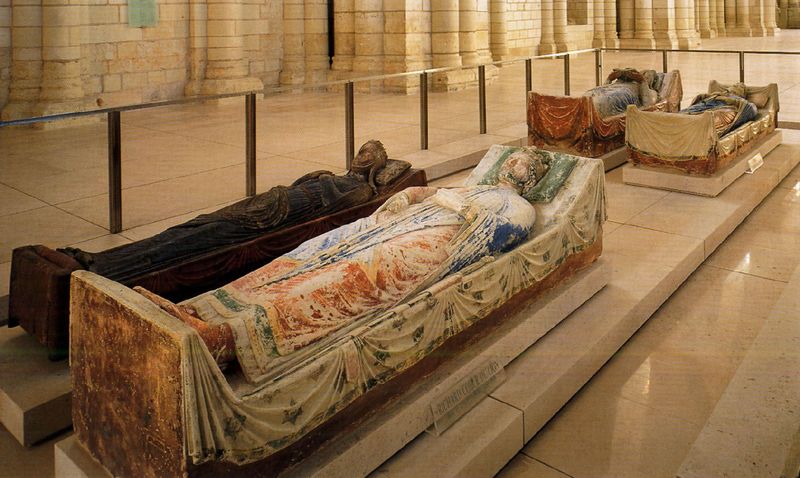
Titel: Abteikirche Abbaye Royale in Fontevraud (Gründung der Abtei 1101)
Standort: Fontevraud (EU - F - Loiretal)
Schlagwörter: blau, frauen, grün, braun, bunt, frau, holz, kleid, marmor, schwarz, säule, säulen, weiss, rot, falten, sockel, stein, steine, tod, tot, kirche, boden, mantel, decke, skulptur, statue, farbig, farbe, fliessen, treppe, treppen, kaiser, kissen, könig, schmal, bett, geländer, stufen, edel, liegend, bemalt, halle, foto, name, vier, schild, deckel, beschriftung, herrscher, ausstellung, sarg, grab, totenbett, gräber, platten, könige, tempel, königin, museum, marmorboden, grabstätte, absperrung, aufbewahrung, beschreibung, grabmal, erklärung, lirche, sarkophag, betten, särge, toto, st. denis, pharao, sarkophage, sargophag, slulpturen, baher